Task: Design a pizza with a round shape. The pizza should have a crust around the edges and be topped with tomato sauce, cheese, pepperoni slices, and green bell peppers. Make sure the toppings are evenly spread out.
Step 100:
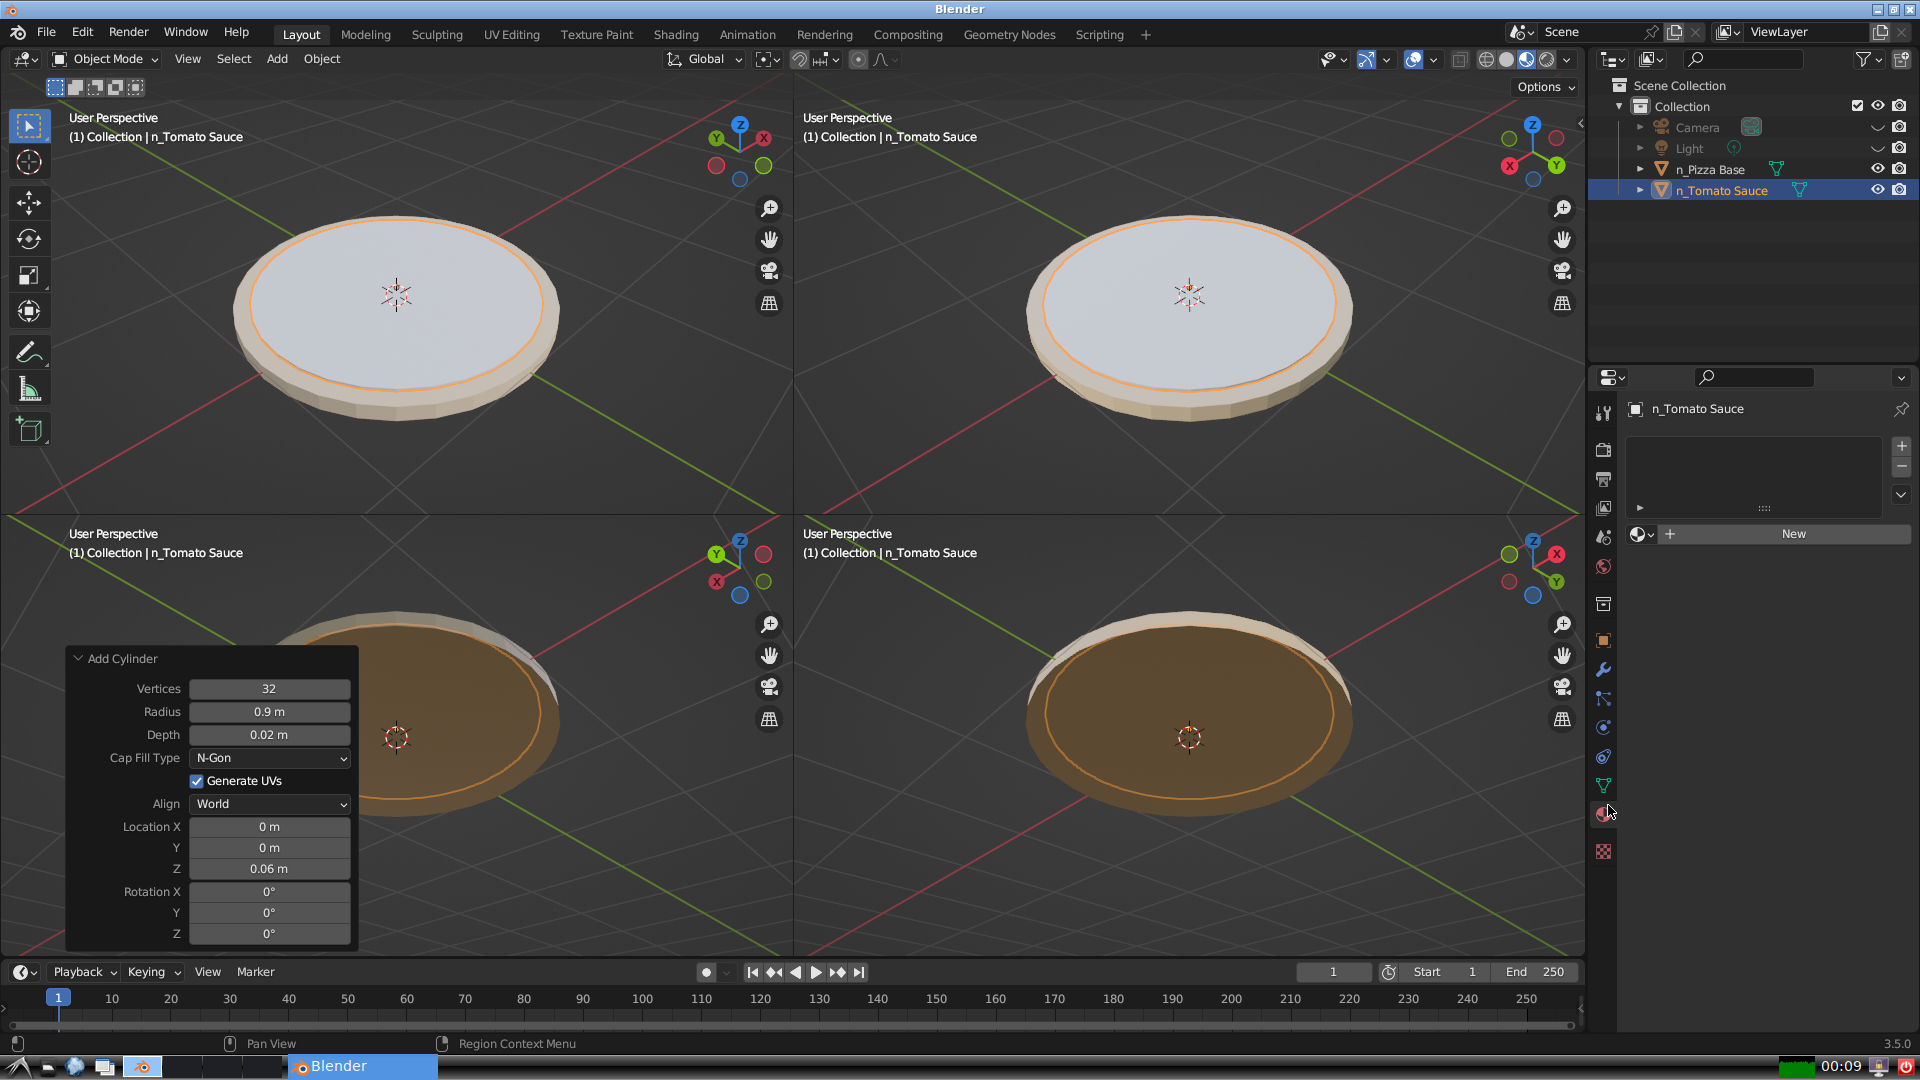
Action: {"mouse_move": [1795, 523]}